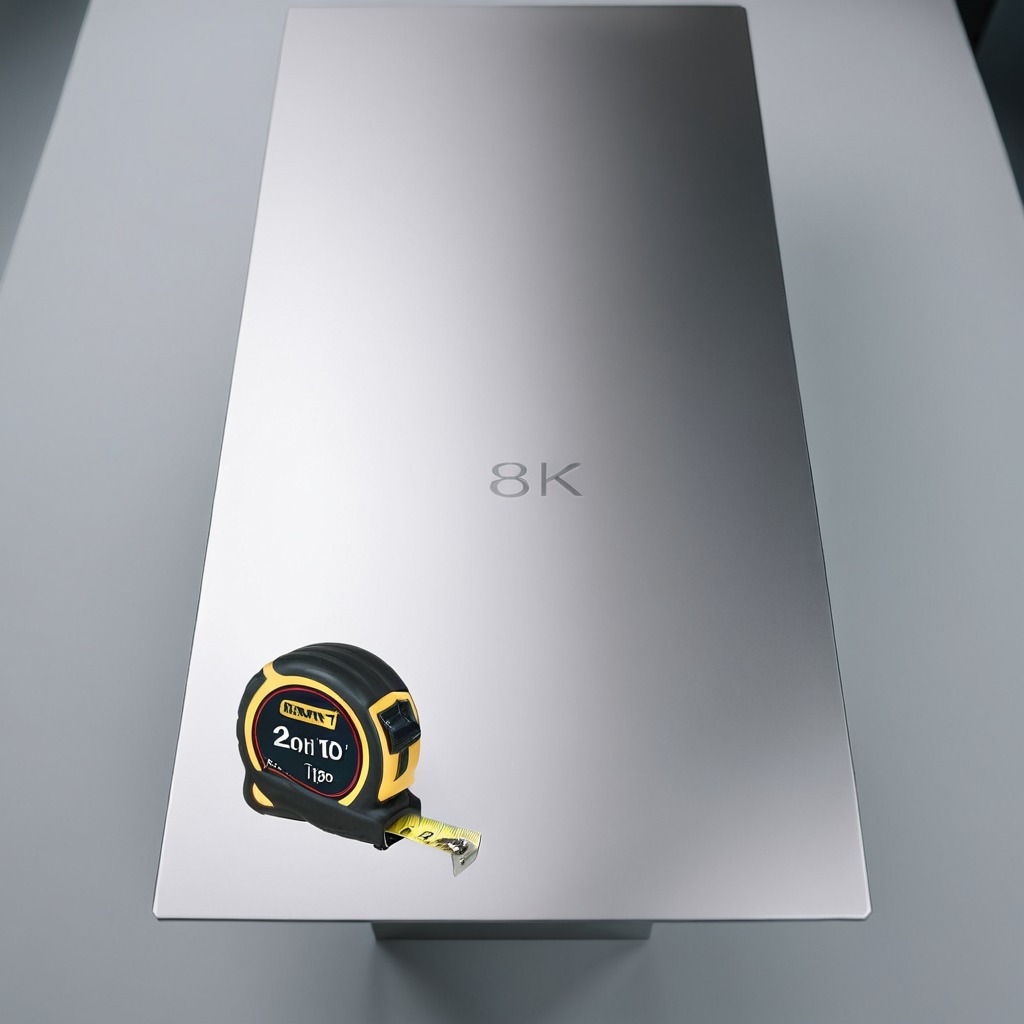
A measuring tape is lying on a stainless steel table in a high-end prototyping lab.